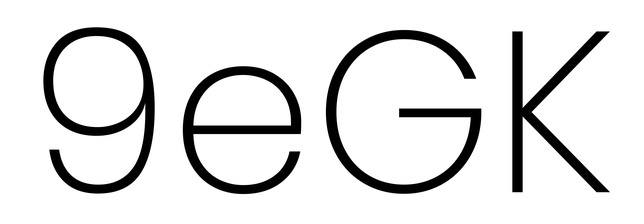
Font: Poppins-ExtraLight